Question: I am expected to find the Big O notation for the following complexity function: 'f(n) = n^(1/4)'.
I have come up with a few possible answers.
1. The more accurate answer would seem to be O(n^1/4). However, since it contains a root, it isn't a polynomial, and I've never seen this n'th rooted n in any textbook or online resource.
2. Using the mathematical definition, I can try to define an upper-bound function with a specified n limit. I tried plotting n^(1/4) in red with log2 n in blue and n in green.

The 'log2 n' curve intersects with 'n^(1/4)' at 'n=2.361' while 'n' intersects with 'n^(1/4)' at 'n=1'.
Given the formal mathematical definition, we can come up with two additional Big O notations with different limits.
The following shows that 'O(n)' works for 'n > 1'.
'''
f(n) is O(g(n))
Find c and n0 so that
n^(1/4) <= cn
where c > 0 and n >= n0
C = 1 and n0 = 1
f(n) is O(n) for n > 1
'''
This one shows that 'O(log2 n)' works for 'n > 3'.
'''
f(n) is O(g(n))
Find c and n0 so that
n^(1/4) <= clog2 n
where c > 0 and n >= n0
C = 1 and n0 = 3
f(n) is O(log2 n) for n > 3
'''
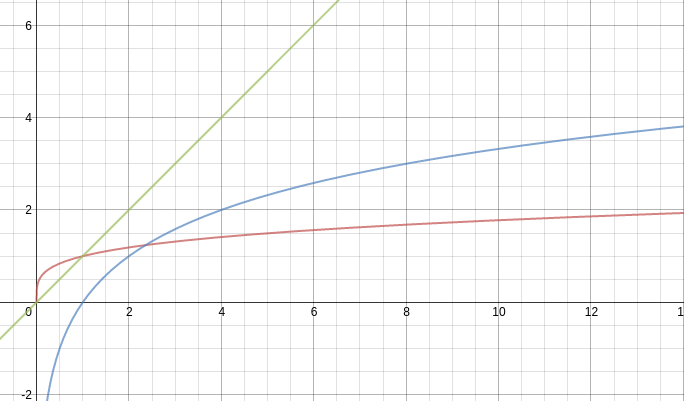
Answer: - 'O(n^1/4)'<URL>'
---
For any value 'r>0', and for large enough value of 'n', 'log(n) < n^r'.
Proof:
Have a look on 'log(log(n))' and 'r*log(n)'. The first is clearly smaller than the second for large enough values. In big O notation terminology, we can definetly say that the 'r*log(n))' is NOT in 'O(log(log(n))', and 'log(log(n))' is, so we can say that:
'''
log(log(n)) < r*log(n) = log(n^r) for large enough values of n
'''
Now, exponent each side with base of 'e'. Note that both left hand and right hand values are positives for large enough 'n':
'''
e^log(log(n)) < e^log(n^r)
log(n) < n^r
'''
Moreover, with similar way, we can show that for any constant 'c', and for large enough values of 'n':
'''
c*log(n) < n^r
'''
So, by definition it means 'n^r' is NOT in 'O(log(n))', and your specific case: 'n^0.25' is NOT in 'O(log(n))'.
---
Footnotes:
(1) If you are still unsure, create a new variable 'm=log(n)', is it clear than 'r*m' is not in 'O(log(m))'? Proving it is easy, if you want an exercise.